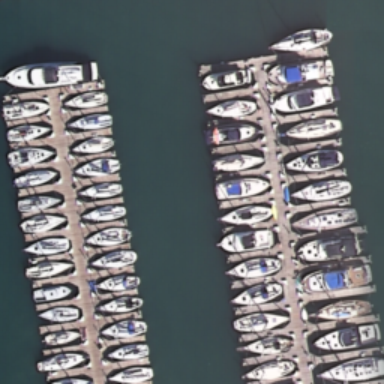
Lots of boats docked at the harbor and the boats are closed to each other .